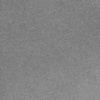
Label: dusty